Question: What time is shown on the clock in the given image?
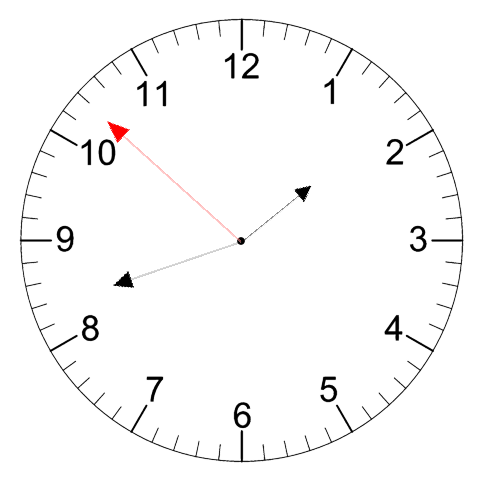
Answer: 01:41:52